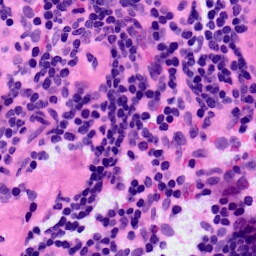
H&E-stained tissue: LymphNode